Field crop: maize
Growth stage: 2
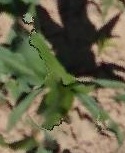
Species: maize